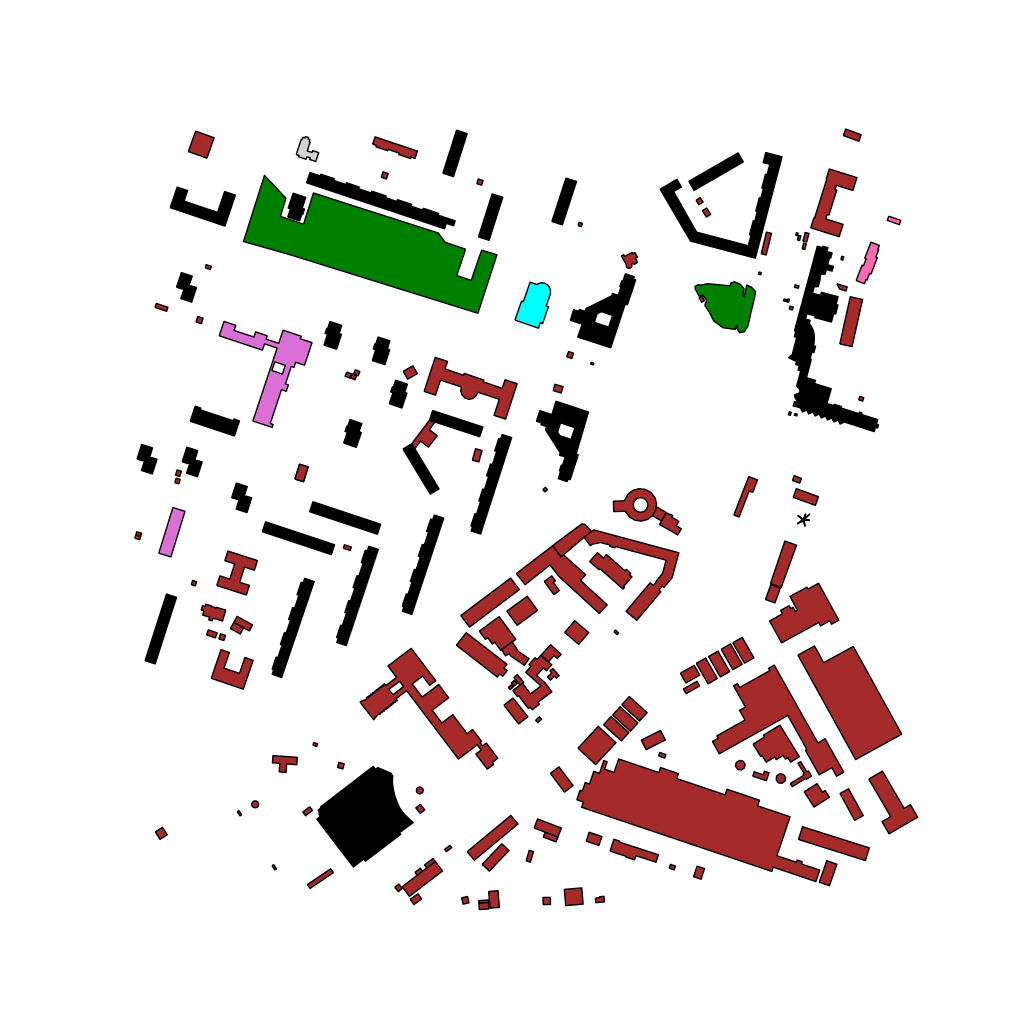
Tags: overhead vector_map, business, industrial, recreation, residential, modern, soviet, high_rise, individual_rise, low_rise, medium_rise, density_1, Building, College, Facility, Mall, Museum, Park, Uni, 1.0 km²